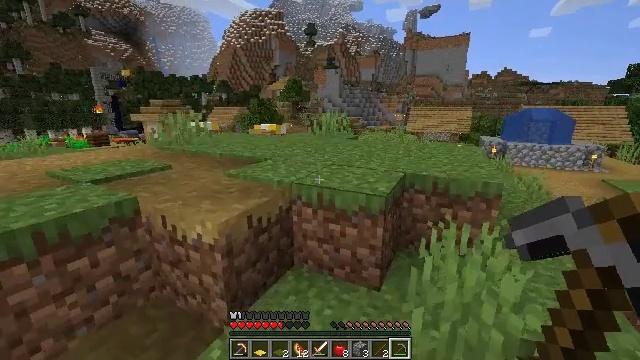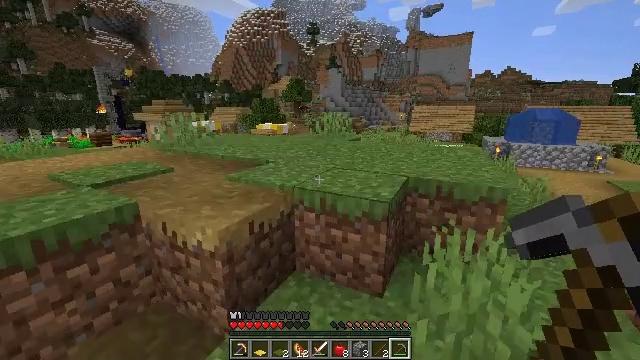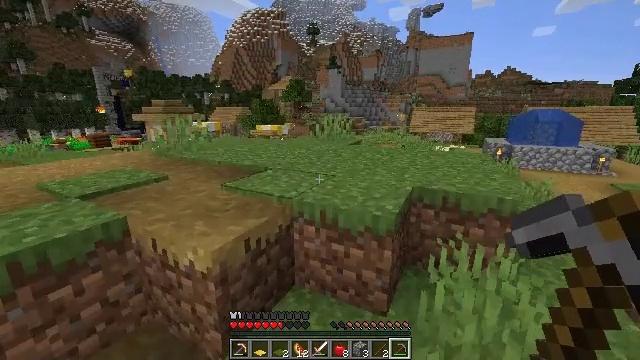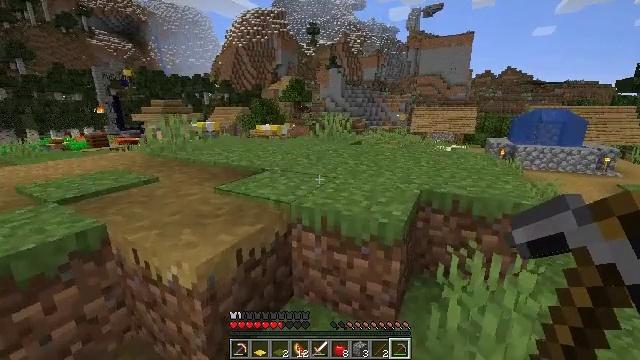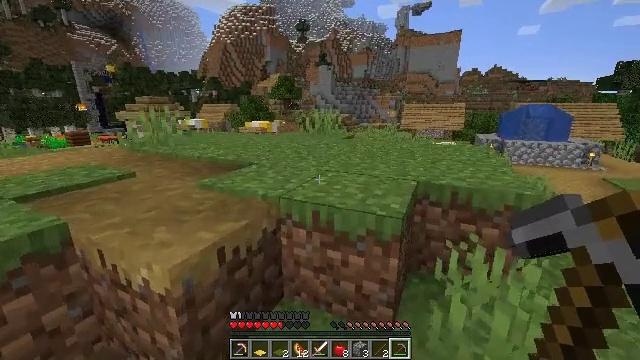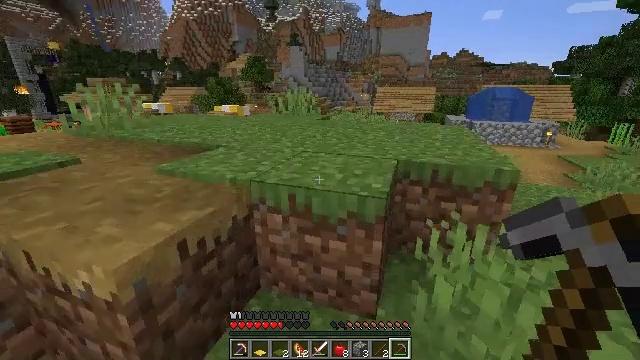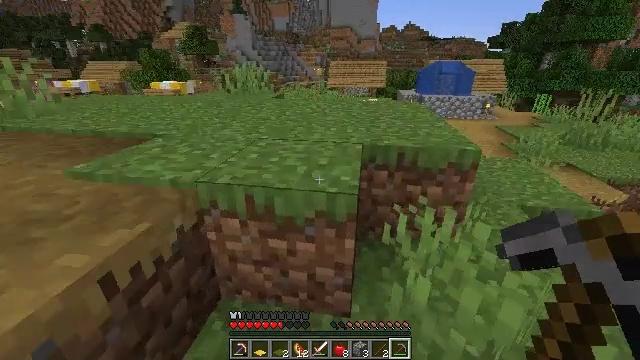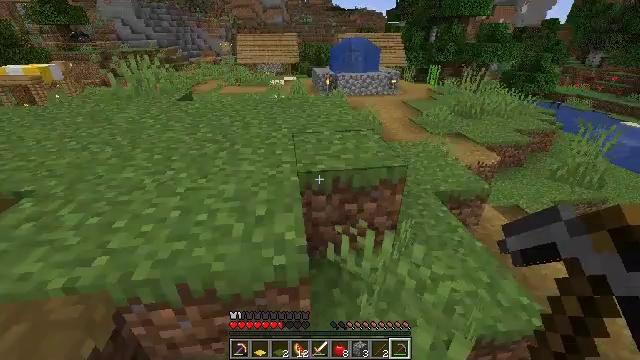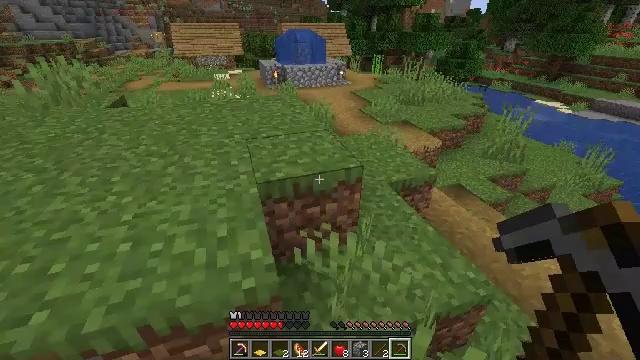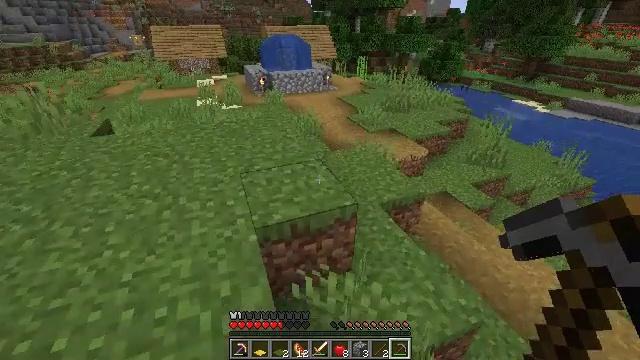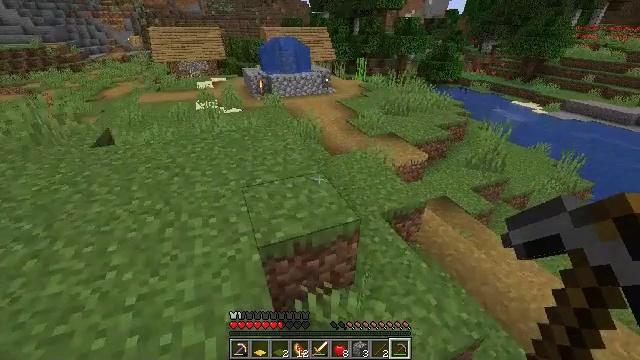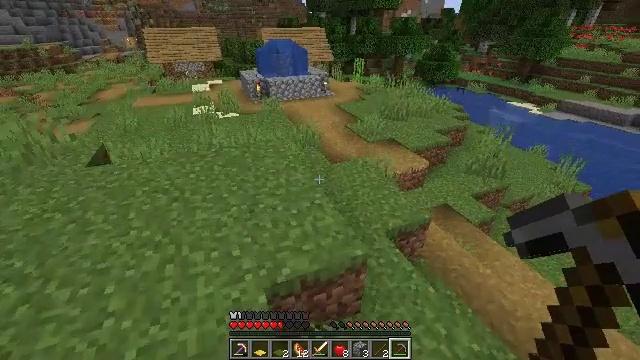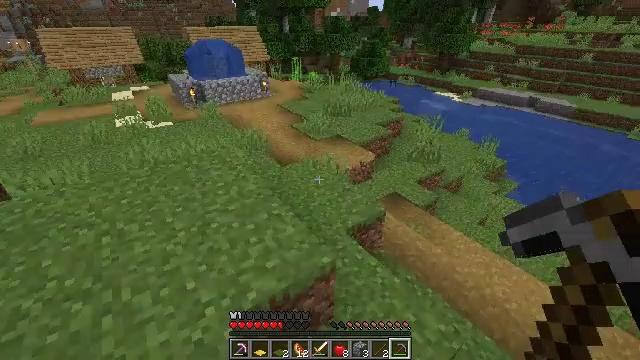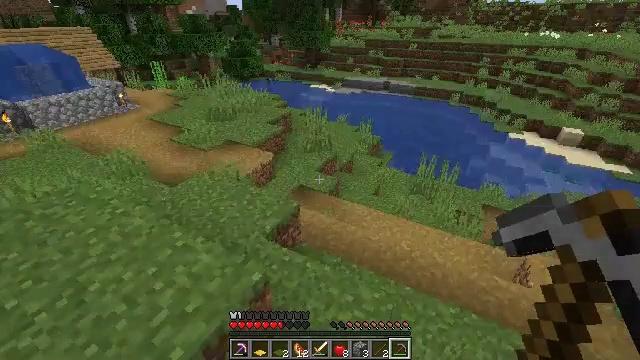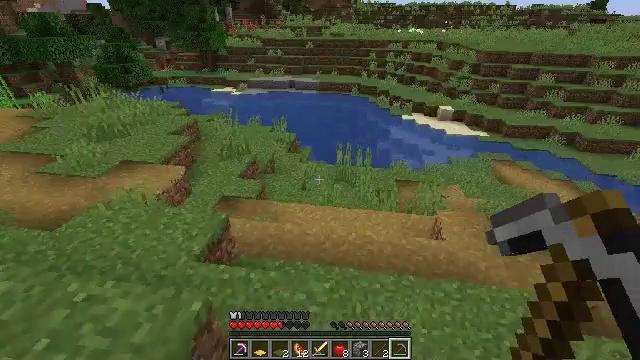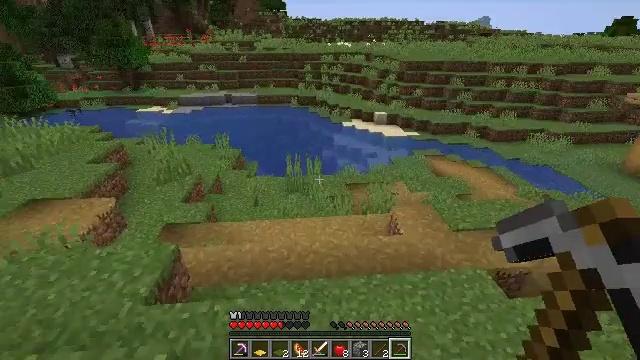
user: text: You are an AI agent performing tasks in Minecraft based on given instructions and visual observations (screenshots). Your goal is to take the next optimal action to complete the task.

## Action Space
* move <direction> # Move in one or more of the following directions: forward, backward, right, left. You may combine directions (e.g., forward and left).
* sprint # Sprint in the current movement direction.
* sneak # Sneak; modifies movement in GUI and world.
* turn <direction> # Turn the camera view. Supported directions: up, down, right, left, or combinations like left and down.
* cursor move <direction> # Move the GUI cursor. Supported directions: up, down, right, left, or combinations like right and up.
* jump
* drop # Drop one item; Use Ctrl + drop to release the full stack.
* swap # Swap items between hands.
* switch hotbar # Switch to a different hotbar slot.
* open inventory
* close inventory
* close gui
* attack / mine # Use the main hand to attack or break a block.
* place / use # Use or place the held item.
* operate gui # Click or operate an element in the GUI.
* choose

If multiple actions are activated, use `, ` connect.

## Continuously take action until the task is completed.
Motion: motion action
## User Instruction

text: Remove oak leaves from branches.
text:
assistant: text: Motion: move forward, jump
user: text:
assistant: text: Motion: move forward, jump
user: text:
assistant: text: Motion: move forward, jump
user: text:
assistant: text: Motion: move forward, turn right, jump
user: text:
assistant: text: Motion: move forward, turn right and down, jump
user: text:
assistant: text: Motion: move forward, turn right and down, jump
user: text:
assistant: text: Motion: move forward, turn right and down, jump
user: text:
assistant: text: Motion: move forward, turn right and down, jump
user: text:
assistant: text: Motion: move forward, turn right, jump
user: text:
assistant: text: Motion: move forward, jump
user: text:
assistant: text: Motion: move forward, jump
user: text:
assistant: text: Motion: move forward, turn right, jump
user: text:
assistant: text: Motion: move forward, turn right, jump
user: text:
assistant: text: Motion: move forward, turn right, jump
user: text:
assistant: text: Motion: move forward, turn right and up, jump
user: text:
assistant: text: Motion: move forward, turn right, jump
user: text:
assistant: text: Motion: move forward, jump
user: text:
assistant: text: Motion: move forward
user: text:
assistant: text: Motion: move forward
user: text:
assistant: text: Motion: move forward
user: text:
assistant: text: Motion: move forward
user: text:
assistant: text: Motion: move forward and move right, turn right
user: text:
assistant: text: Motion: move forward and move right, turn right and down
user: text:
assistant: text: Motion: move forward and move right, turn right and down
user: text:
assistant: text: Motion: move forward and move right, turn right and down
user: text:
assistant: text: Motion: move forward and move right
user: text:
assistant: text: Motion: move forward
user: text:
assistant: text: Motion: move forward, turn left
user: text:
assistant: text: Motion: move forward, turn left and up
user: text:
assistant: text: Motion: move forward, turn up